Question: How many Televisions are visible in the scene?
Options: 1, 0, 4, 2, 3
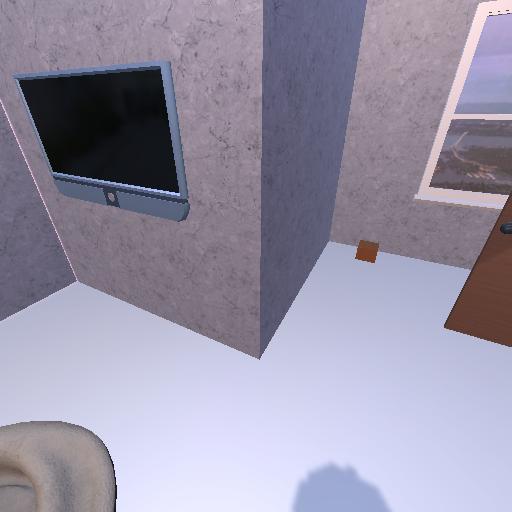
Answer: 1